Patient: sex F, age 70
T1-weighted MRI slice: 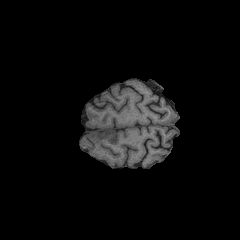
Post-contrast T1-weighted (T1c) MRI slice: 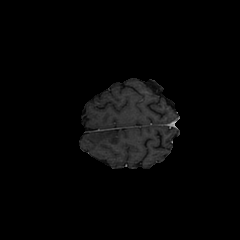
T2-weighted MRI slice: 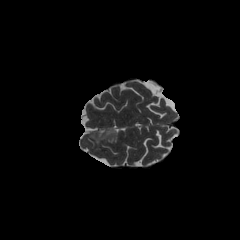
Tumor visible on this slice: yes
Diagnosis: Oligodendroglioma, IDH-mutant, 1p/19q-codeleted
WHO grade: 2